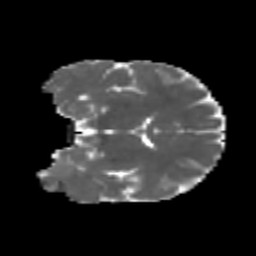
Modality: MD
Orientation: coronal
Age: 29
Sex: male
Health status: healthy